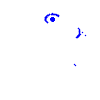
Particle: pion